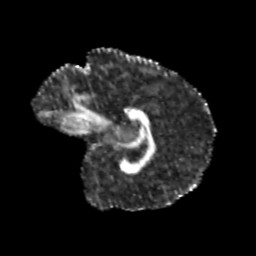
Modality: FA
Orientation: sagittal
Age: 9
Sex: male
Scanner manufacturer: siemens
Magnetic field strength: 3 T
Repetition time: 3.8 s
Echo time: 0.07 s